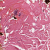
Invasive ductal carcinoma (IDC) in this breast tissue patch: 0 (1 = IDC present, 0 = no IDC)